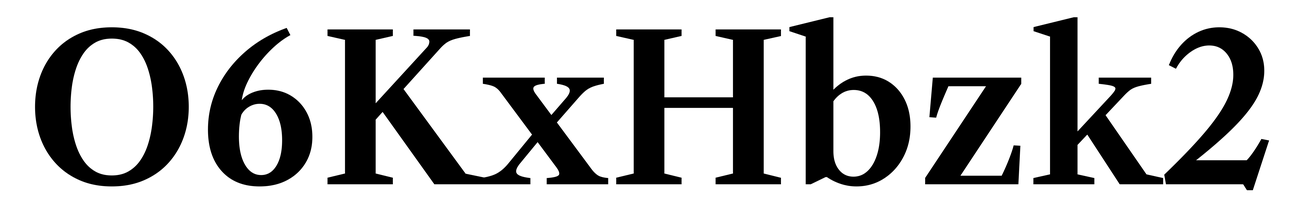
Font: LibreCaslonText_SemiBold